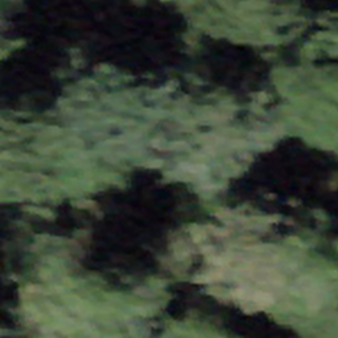
Label: other